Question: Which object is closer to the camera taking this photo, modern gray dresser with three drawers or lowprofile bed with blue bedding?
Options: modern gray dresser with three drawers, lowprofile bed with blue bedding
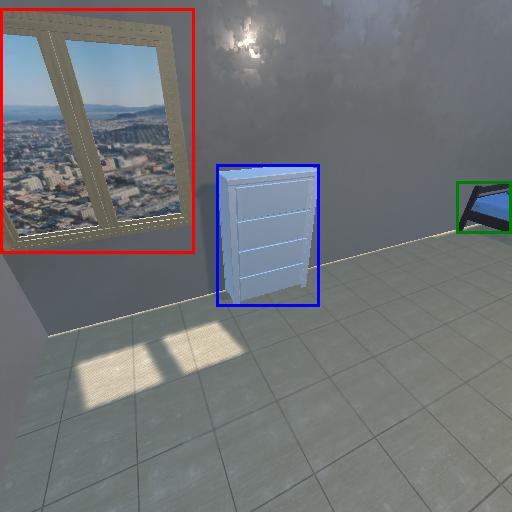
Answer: modern gray dresser with three drawers